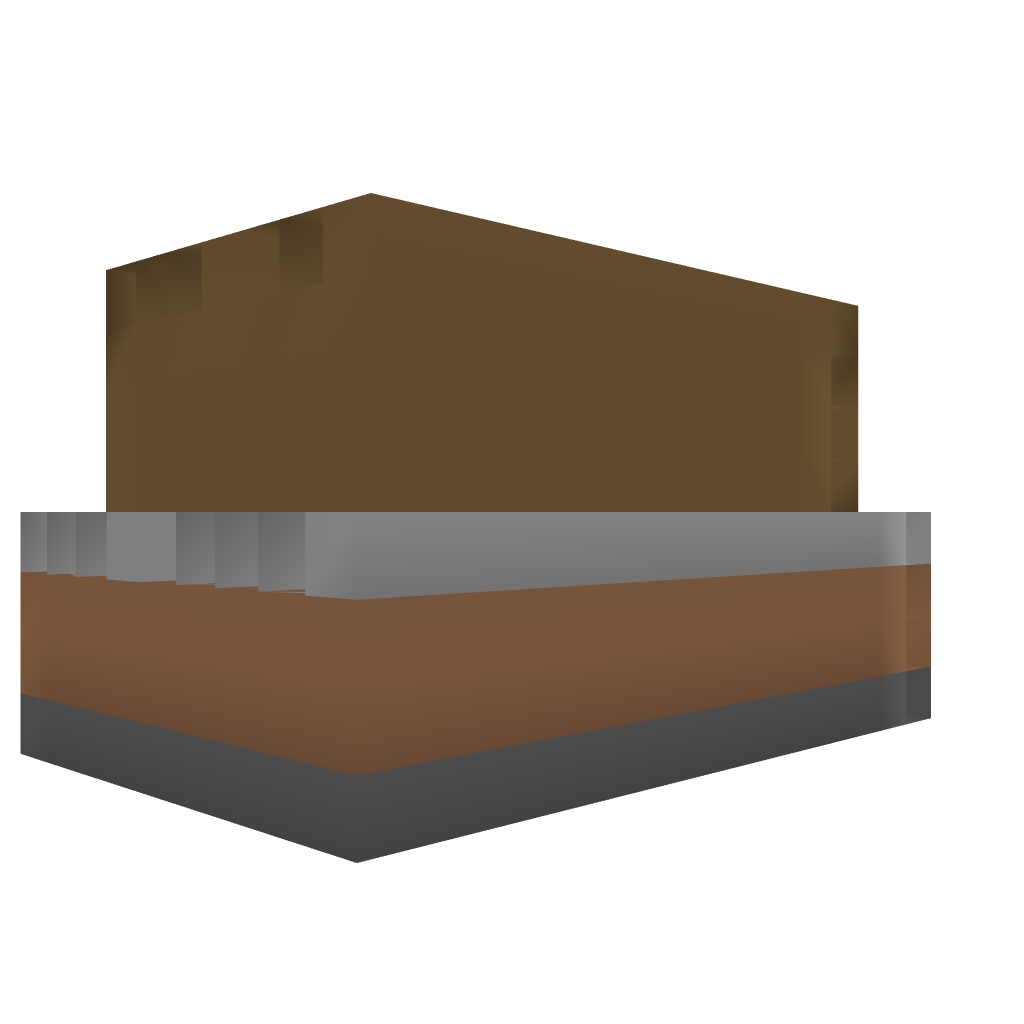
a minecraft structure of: Library